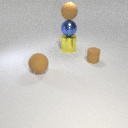
large brown rubber sphere above large yellow metal cylinder